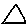
Label: triangle